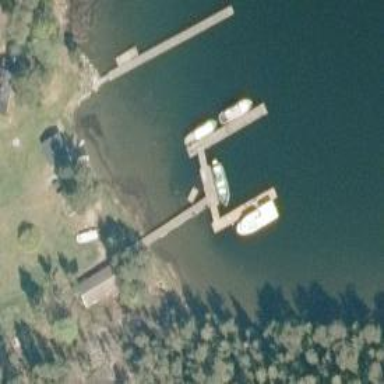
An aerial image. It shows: Man-made pier.